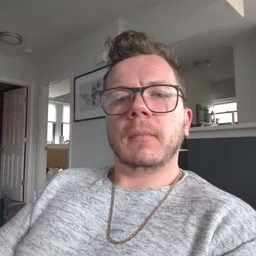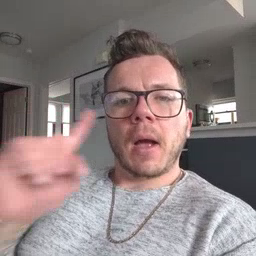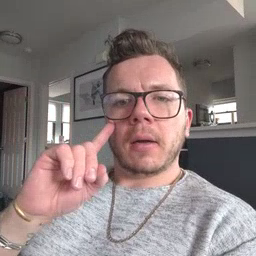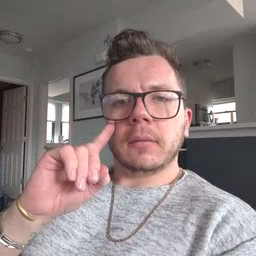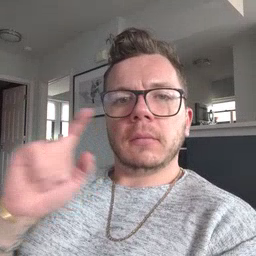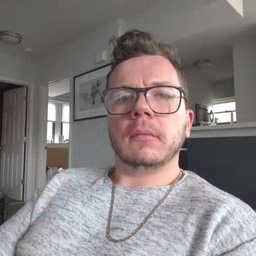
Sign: eye